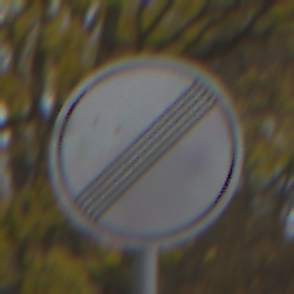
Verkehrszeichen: EndeSaemtlicherBegrenzungen
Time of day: MorningAfternoon
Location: Outdoor (Nature)
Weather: Overcast
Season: Autumn
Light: Natural